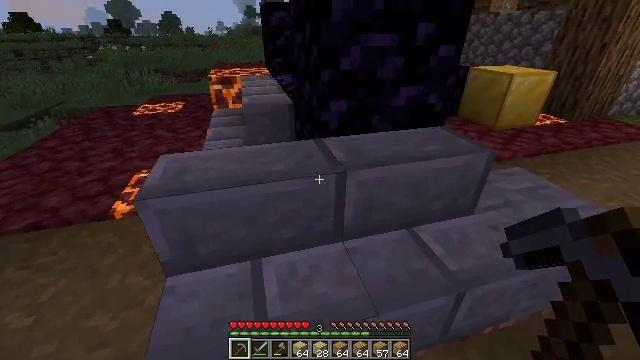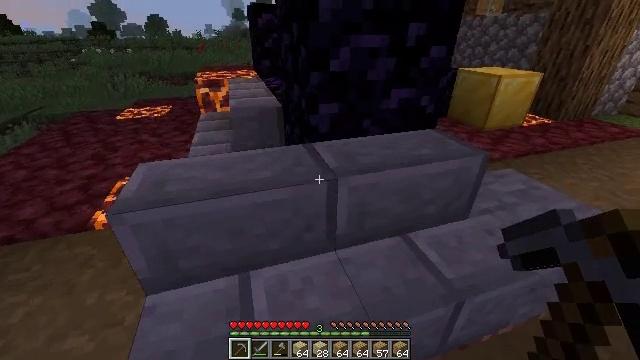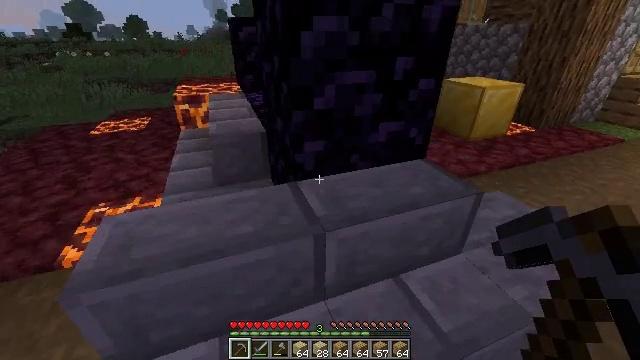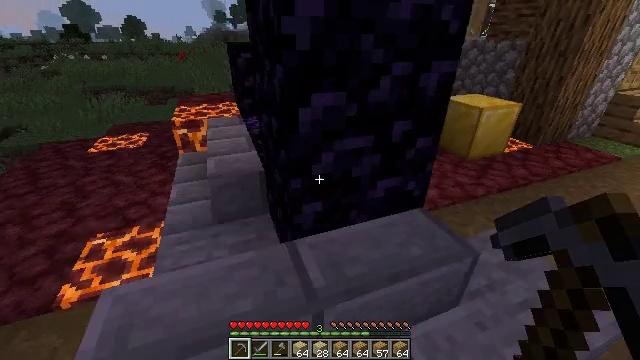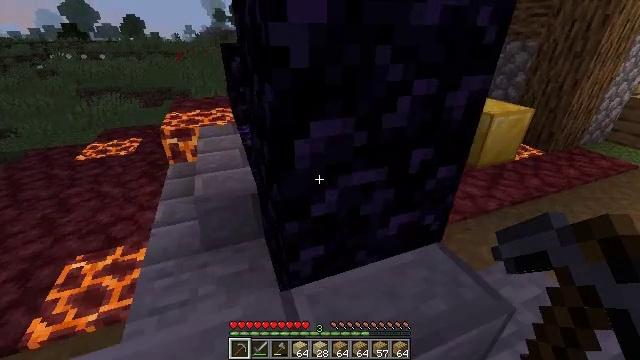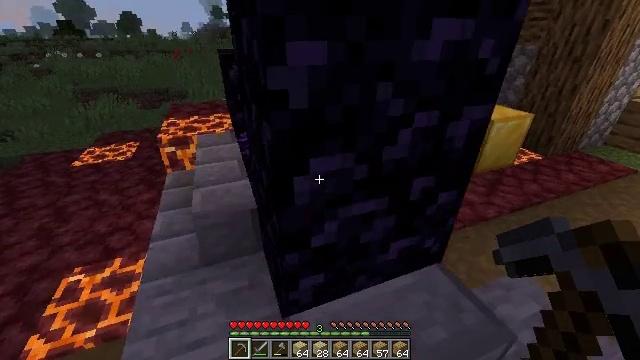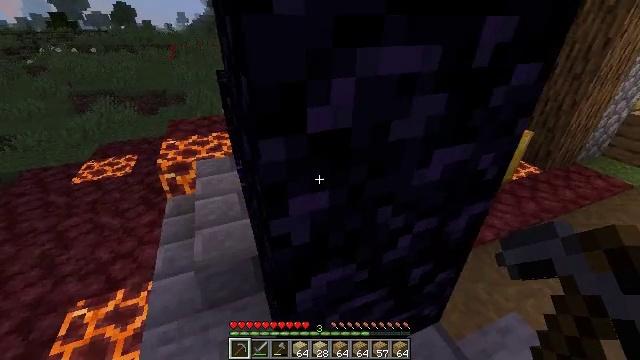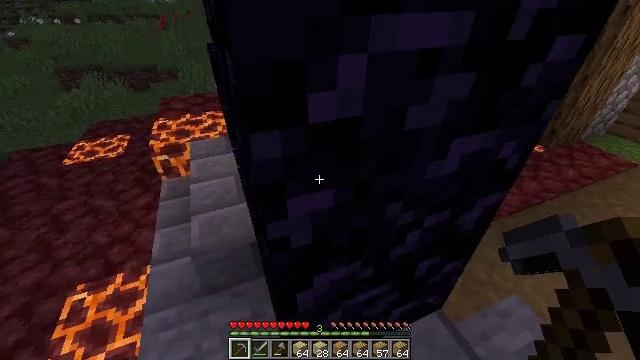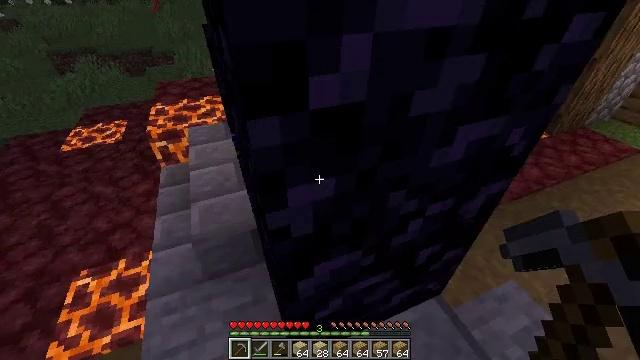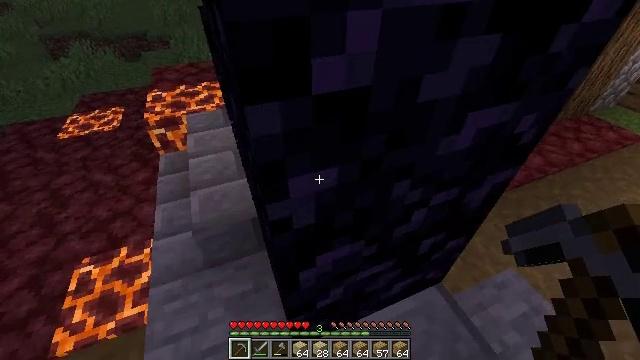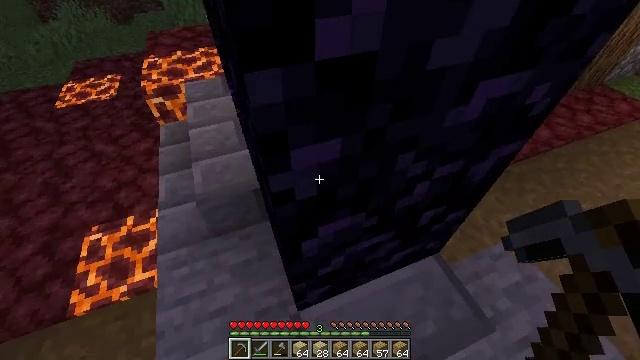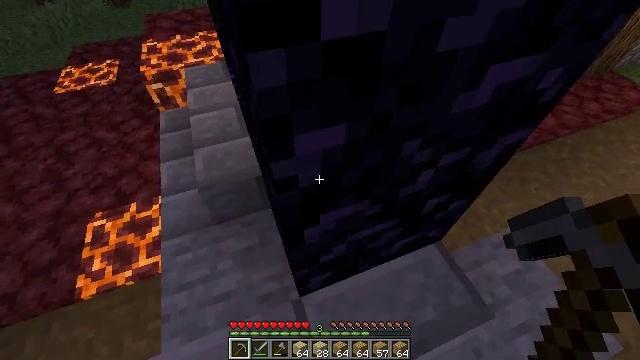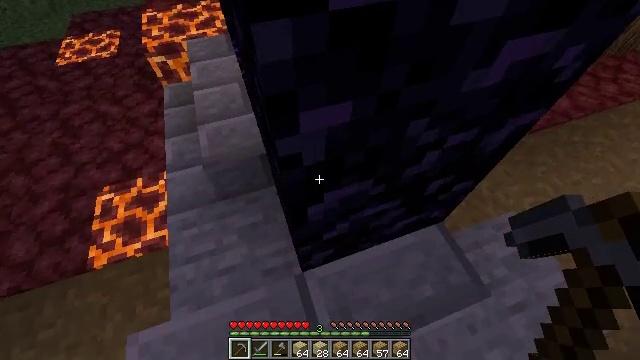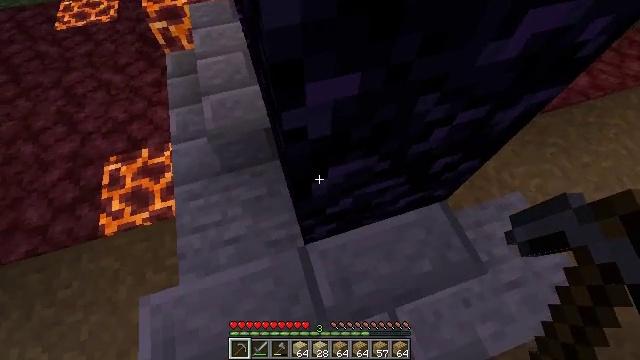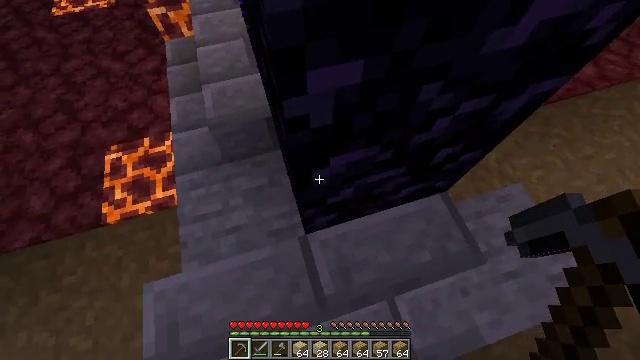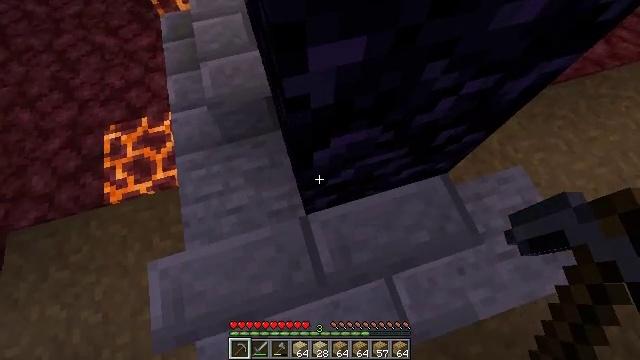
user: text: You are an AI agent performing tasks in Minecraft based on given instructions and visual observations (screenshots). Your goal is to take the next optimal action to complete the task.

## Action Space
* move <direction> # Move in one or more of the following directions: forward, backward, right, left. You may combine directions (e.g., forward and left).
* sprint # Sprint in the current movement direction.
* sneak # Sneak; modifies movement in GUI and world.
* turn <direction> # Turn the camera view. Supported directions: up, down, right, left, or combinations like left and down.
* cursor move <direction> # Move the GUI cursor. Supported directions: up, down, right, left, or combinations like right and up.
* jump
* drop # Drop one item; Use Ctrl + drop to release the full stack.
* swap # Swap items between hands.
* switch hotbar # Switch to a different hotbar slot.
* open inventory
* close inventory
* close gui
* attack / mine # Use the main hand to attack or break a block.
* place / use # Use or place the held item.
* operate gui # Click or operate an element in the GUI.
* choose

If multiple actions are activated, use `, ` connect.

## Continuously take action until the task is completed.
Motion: motion action
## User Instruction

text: Disassemble the stone brick stairs into inventory.
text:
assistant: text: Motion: move forward, turn right
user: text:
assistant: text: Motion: move forward, turn right
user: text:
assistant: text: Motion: move forward
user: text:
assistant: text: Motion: move forward
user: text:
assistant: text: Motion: move forward
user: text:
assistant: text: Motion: turn down
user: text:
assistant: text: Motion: turn down
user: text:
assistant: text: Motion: turn down
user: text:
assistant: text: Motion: turn down
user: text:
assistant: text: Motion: turn down
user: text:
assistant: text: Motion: turn down
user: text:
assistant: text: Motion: turn left and down
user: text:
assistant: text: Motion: turn left and down
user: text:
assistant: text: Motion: turn down
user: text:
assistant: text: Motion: turn down
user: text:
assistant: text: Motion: turn down
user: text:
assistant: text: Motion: turn down
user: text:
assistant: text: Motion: turn right and down
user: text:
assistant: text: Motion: turn right and down
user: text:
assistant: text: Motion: turn right and down
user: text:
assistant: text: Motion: turn right
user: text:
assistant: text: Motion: no_op
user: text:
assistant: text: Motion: turn right
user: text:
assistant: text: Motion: turn right
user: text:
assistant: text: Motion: turn right, attack / mine
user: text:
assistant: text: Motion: attack / mine
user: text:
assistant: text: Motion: attack / mine
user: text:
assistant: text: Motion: attack / mine
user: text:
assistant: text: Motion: attack / mine
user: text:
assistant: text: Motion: attack / mine